Question: I have this requirement.
My table contains a series of rows with serialnos and several bit columns and date-time.
To Simplify I will focus on 1 bit column.In essence, I need to know the recent date that this bit was toggled.
Ex: The following table depicts the bit values for 7 serials for the latest 6 days (10 to 5).

<URL>
I have succesfully managed to get the result in a sample but is taking ages on the real table containing over 30 million records and approx 300K serial nos.
Pseudo -->
1. For each Serial:
2. Get (max Date) bit value as A (latest bit value ex 1)
3. Get (max Date) NOT A as B ( Find most recent date that was ex 0)
4. Get the (Min Date) > B
5. Group by SNO
I am sure an optimised approach exists.
For completeness the dataset contains rows that I need to filter out etc. However I can build and add these later when getting the basic executing more efficiently.
Tks for your time!
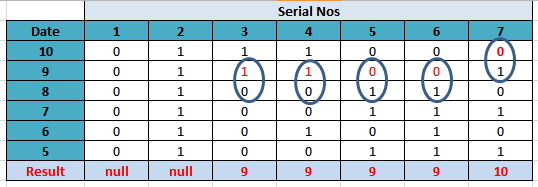
Answer: '''
with cte as
(
select *, rn = ROW_NUMBER() OVER (ORDER BY sno)
from dbo.TestCape2
)
select MAX(y.Device_date) as MaxDate,
y.SNo
from cte x
inner join cte as y
on x.rn = y.rn + 1
and x.SNo = y.SNo
and x.Cape <> y.Cape
group by y.SNo
order by SNo;
'''
And if you're using SQL-Server 2012 and up you can make use of <URL>, which will take a look at the previous row.
'''
select max(Device_date) as MaxDate,
SNo
from (
select SNo
,Device_date
,Cape
,LAG (Cape, 1, 0) OVER (PARTITION BY Sno ORDER BY Device_date) AS PrevCape
,LAG (Sno, 1, 0) OVER (PARTITION BY Sno ORDER BY Device_date) AS PrevSno
from dbo.TestCape2) t
where sno = PrevSno
and t.Cape <> t.PrevCape
group by sno
order by sno;
'''